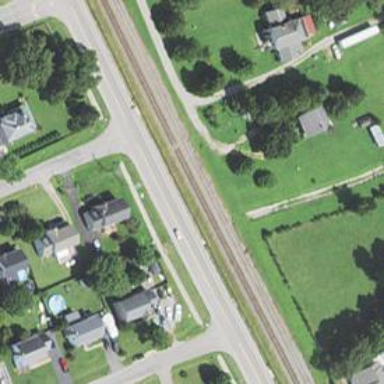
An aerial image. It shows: Railway siding with rails.